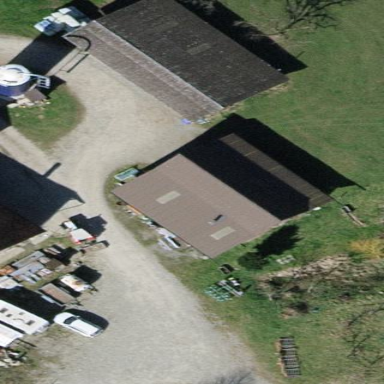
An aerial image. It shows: View of roof of building.